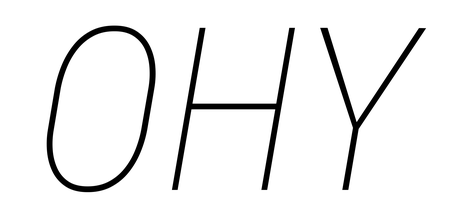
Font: Roboto-Italic_Condensed_Thin_Italic